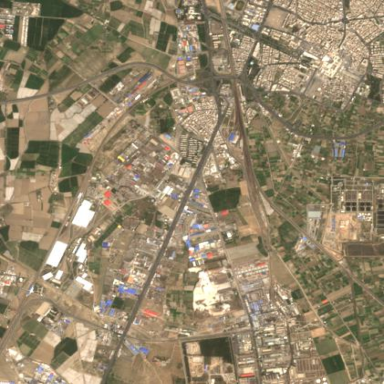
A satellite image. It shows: Industrial area.